Question: I've noticed that several of my apps have multiple supported languages (all of them I assume) in the "Languages" section of the App Store. However, the only language I actually support is English. How do I change this?
I searched online and found that the different '.iproj' folders in the Bundle decides what languages are listed on the App Store, but both my apps only have 'en.iproj' so that didn't help me much.
I went to the Binary Info section in iTunes Connect, and took a screenshot that shows my problem.

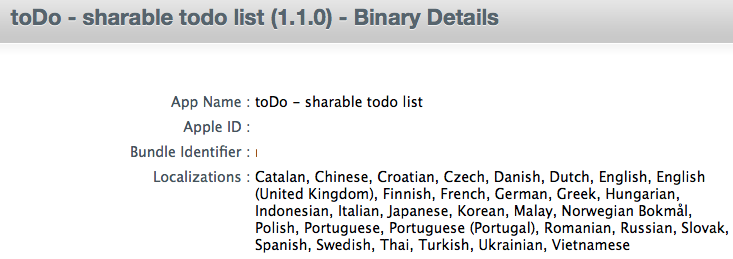
Answer: I looked through my projects one more time - and I found that deep inside a "Supporting Files" folder for a 3rd party service () I'm including in my app, is localizations for all the languages listed on the App Store. That might just have caused the languages listed on the store.